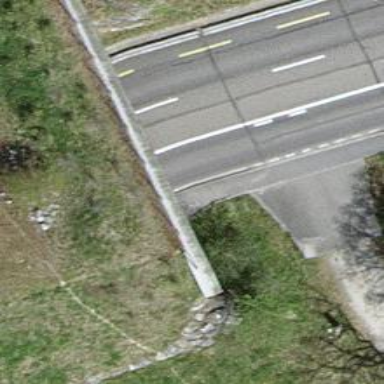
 featuring sidewalk. The path goes through tunnel."